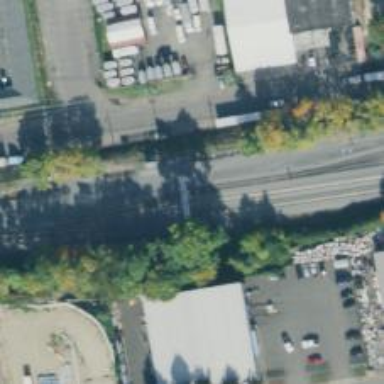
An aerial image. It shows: Railway yard used for servicing trains.